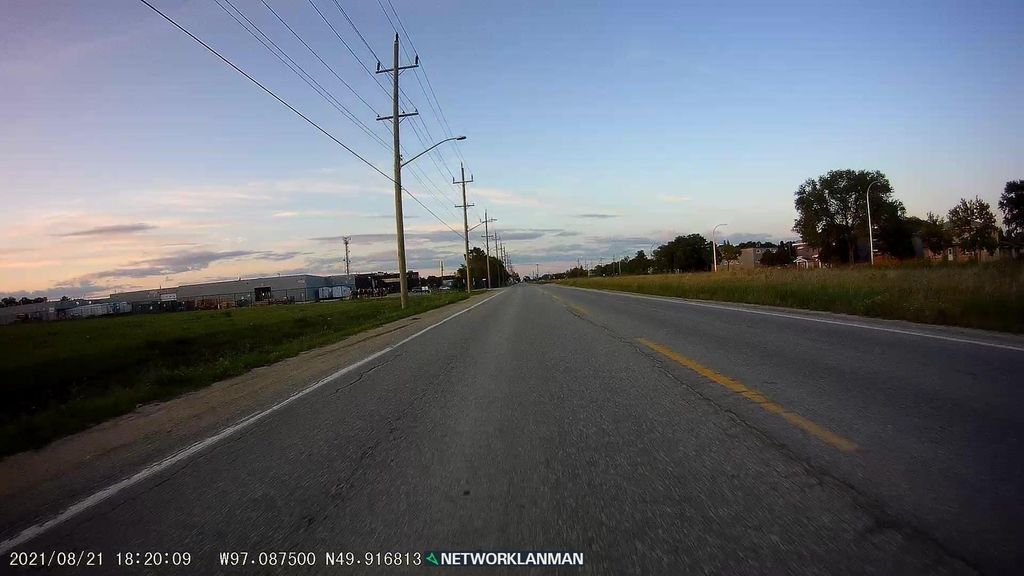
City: winnipeg